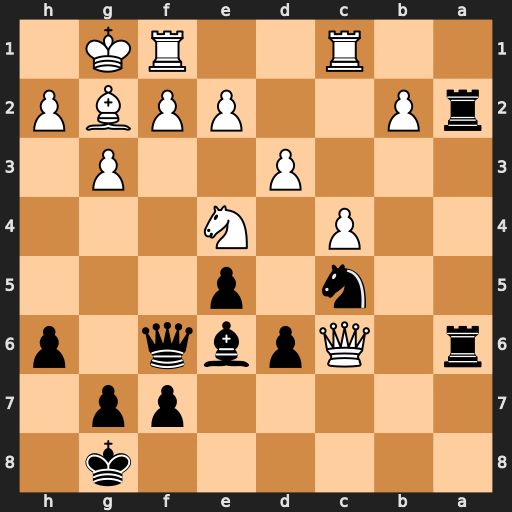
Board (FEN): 6k1/5pp1/r1Qpbq1p/2n1p3/2P1N3/3P2P1/rP2PPBP/2R2RK1
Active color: b
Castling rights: -
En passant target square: -
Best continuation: Qd8 Nxc5 Rxc6